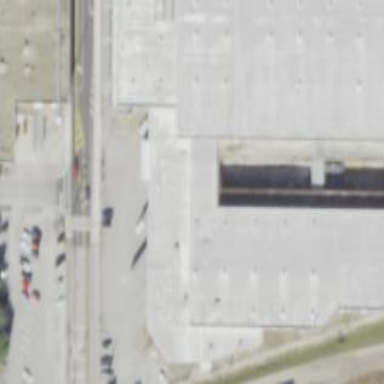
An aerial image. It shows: View of roof of building.